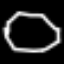
Label: octagon